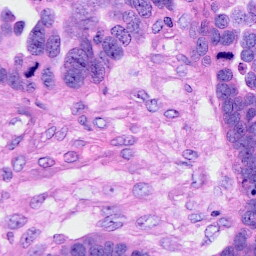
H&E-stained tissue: Ovarian